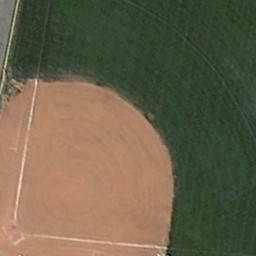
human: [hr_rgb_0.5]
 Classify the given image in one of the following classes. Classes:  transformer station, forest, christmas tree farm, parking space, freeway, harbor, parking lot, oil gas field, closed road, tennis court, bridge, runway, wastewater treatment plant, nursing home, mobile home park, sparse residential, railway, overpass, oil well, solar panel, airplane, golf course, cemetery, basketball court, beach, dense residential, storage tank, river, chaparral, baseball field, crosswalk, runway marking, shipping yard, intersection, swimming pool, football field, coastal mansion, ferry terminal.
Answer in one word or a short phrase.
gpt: baseball field